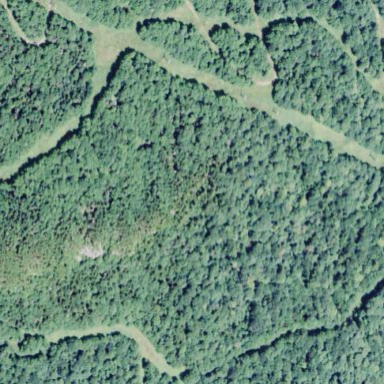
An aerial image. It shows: Lush woodland area covered with trees.